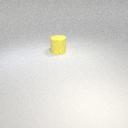
large yellow rubber cylinder